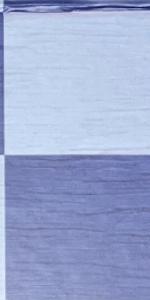
Label: Empty